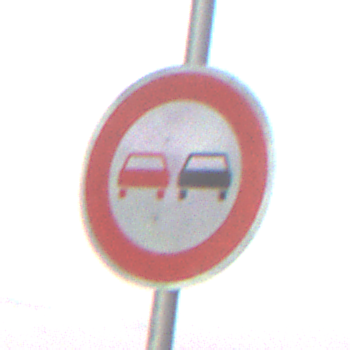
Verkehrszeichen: Ueberholverbot
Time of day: SunriseSunset
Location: Outdoor (Nature)
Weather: PartlyCloudy
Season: NotSpecified
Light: Natural